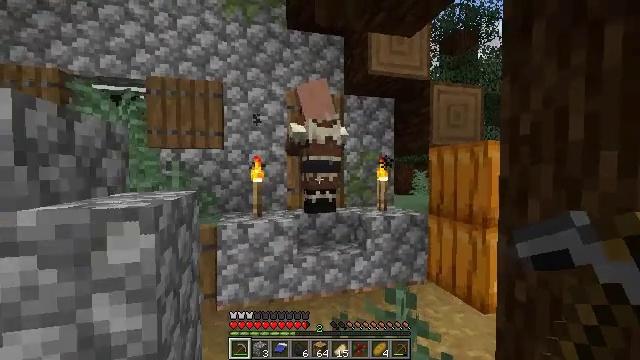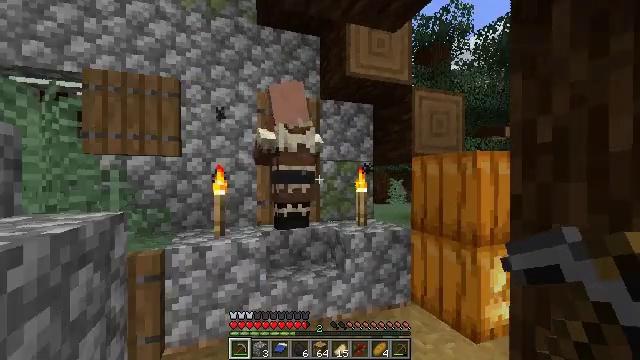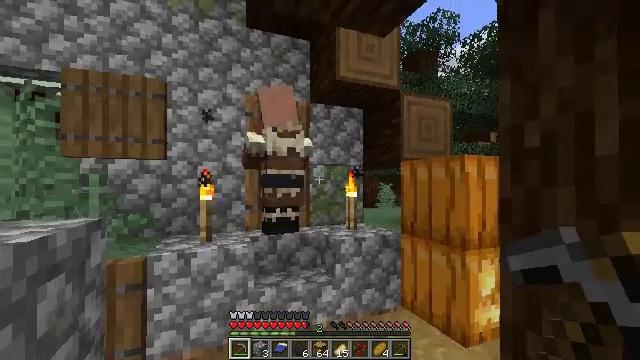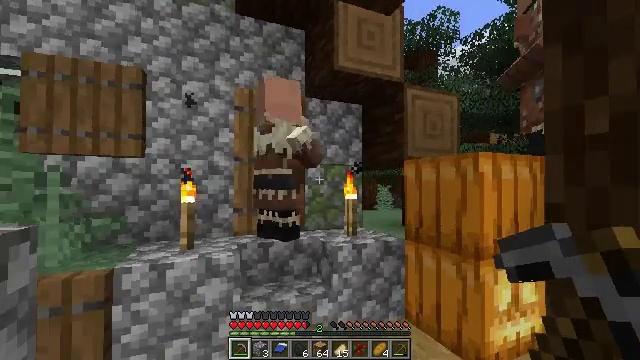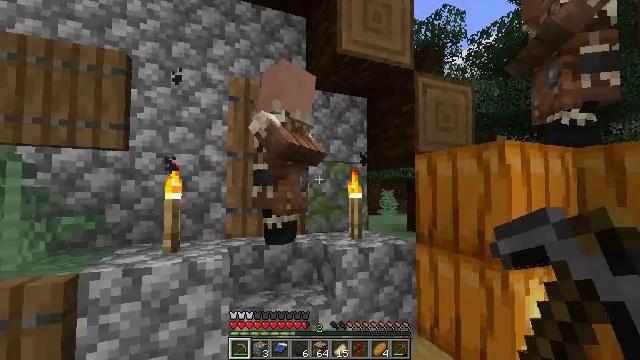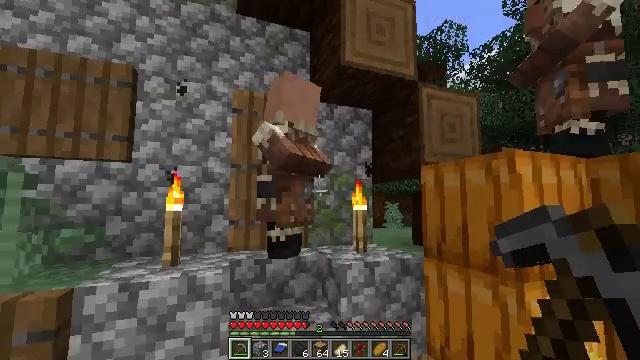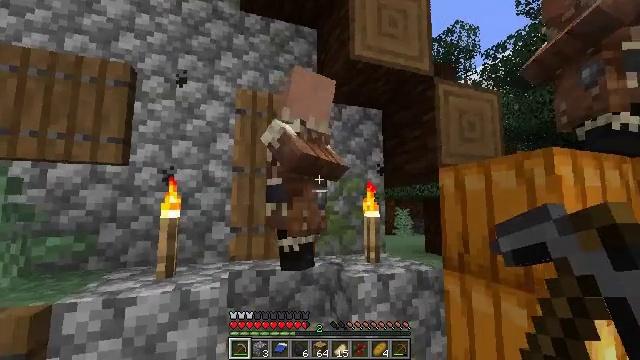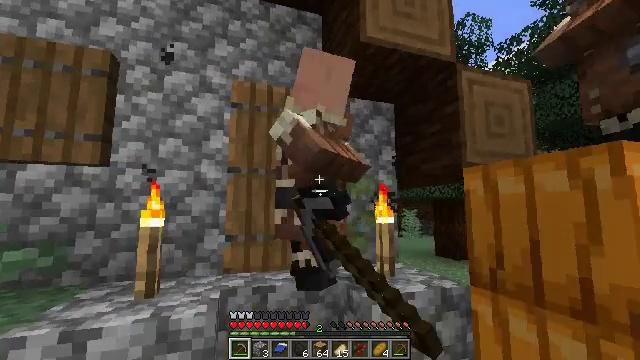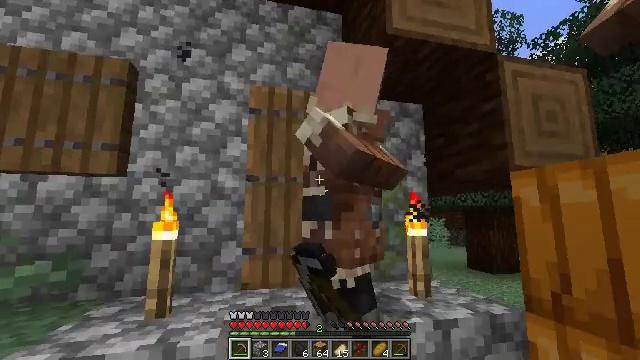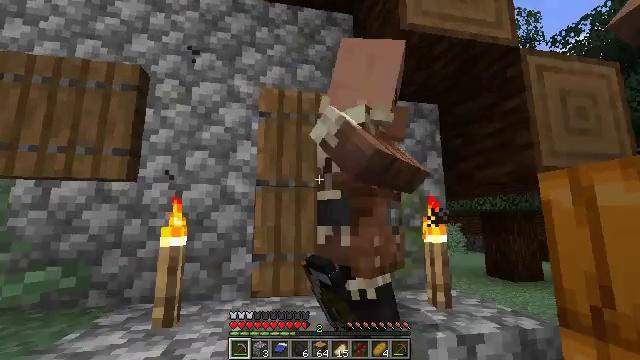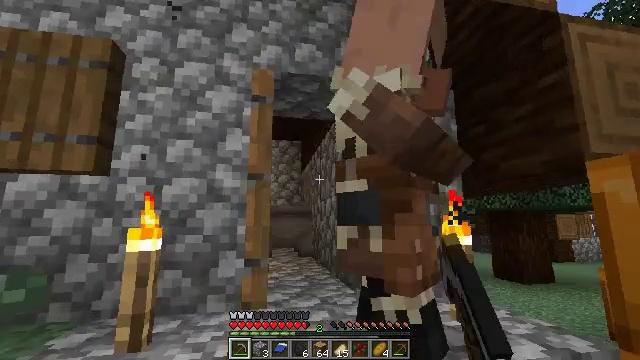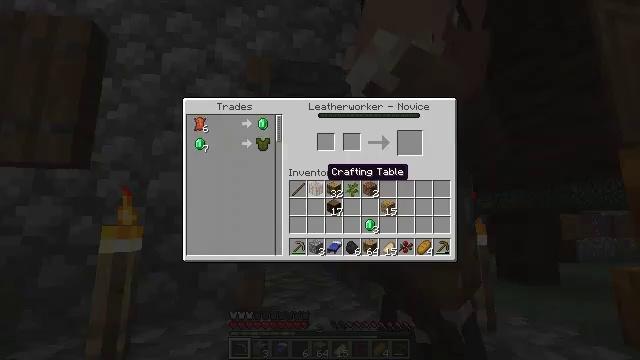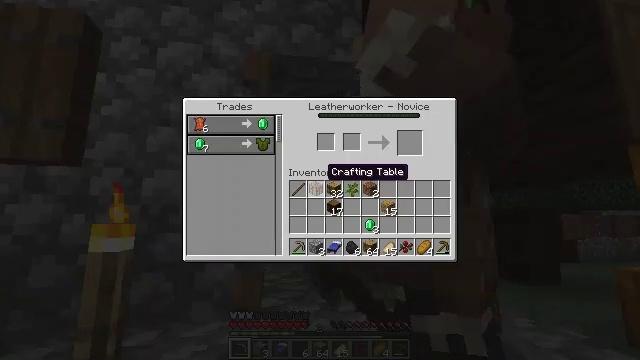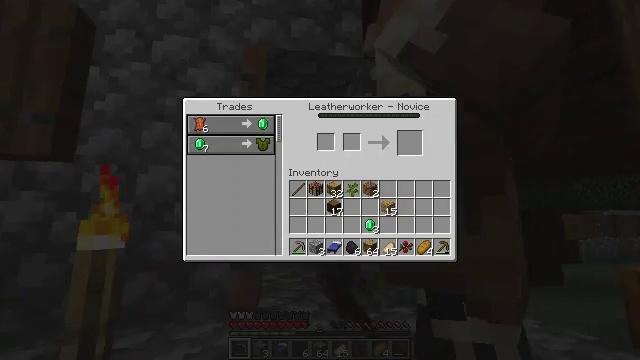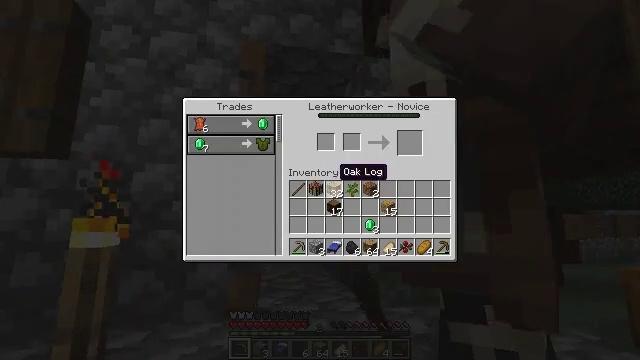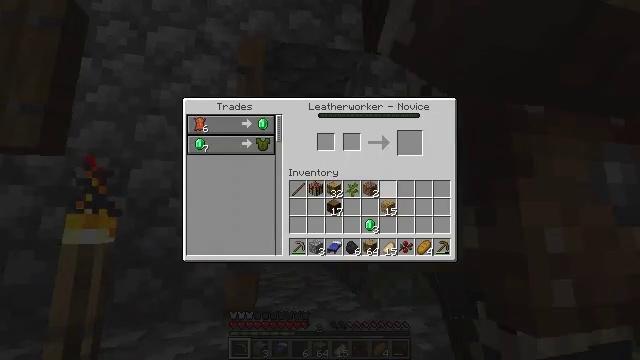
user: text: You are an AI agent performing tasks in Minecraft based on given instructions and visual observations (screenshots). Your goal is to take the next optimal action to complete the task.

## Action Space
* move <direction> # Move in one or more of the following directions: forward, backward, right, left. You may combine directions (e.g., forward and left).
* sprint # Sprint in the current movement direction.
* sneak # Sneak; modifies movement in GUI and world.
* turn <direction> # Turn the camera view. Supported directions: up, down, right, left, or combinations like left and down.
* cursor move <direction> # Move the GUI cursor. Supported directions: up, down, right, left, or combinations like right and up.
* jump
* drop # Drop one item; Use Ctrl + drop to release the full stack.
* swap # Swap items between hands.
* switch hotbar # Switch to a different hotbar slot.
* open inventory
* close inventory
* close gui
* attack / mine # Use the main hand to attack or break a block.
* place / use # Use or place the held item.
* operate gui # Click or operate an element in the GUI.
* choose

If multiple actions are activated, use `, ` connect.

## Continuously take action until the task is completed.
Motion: motion action
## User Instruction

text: craft item air
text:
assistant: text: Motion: move forward, turn right and up
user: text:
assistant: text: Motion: move forward, turn right
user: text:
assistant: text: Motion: move forward
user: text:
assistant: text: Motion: move forward, turn up
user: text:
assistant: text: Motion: move forward, turn up
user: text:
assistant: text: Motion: move forward, turn left and up, use / place
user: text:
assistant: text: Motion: move forward, turn left, use / place
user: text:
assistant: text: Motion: move forward, turn left and up, use / place
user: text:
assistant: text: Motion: move forward, turn left and up
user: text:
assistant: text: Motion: move forward, use / place
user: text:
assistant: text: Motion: move forward, choose, open gui
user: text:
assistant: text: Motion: move forward, choose
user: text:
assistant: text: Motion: no_op
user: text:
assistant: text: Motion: cursor move right
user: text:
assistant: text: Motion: cursor move right
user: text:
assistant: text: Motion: cursor move right
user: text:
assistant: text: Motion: cursor move right
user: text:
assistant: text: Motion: no_op
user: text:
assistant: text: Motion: no_op
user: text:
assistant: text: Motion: no_op
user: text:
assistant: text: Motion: no_op
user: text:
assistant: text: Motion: close gui
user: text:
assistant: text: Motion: no_op
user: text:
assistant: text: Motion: turn right
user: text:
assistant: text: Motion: turn right and down
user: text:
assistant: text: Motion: turn right and down
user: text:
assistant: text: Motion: turn right and down
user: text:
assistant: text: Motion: no_op
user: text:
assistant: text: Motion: turn down
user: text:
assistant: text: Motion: turn right and down